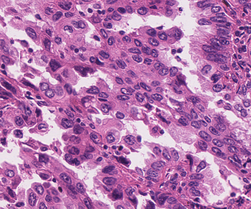
Tumor epithelial tissue: yes
Tumor-associated stroma tissue: no
Normal tissue: no